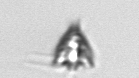
Label: Pyramimonas_longicauda